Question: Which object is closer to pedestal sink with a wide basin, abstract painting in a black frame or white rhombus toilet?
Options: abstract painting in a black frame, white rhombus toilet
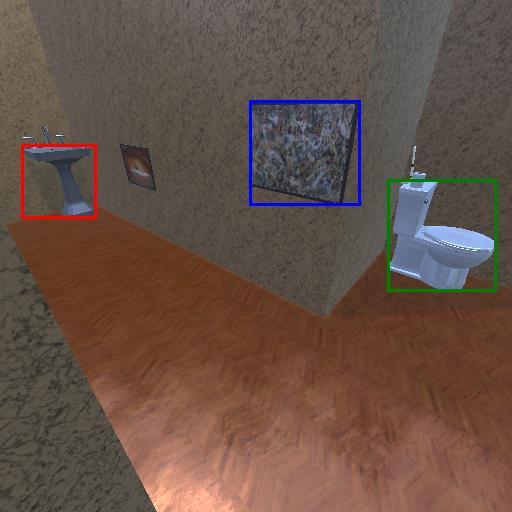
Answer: abstract painting in a black frame